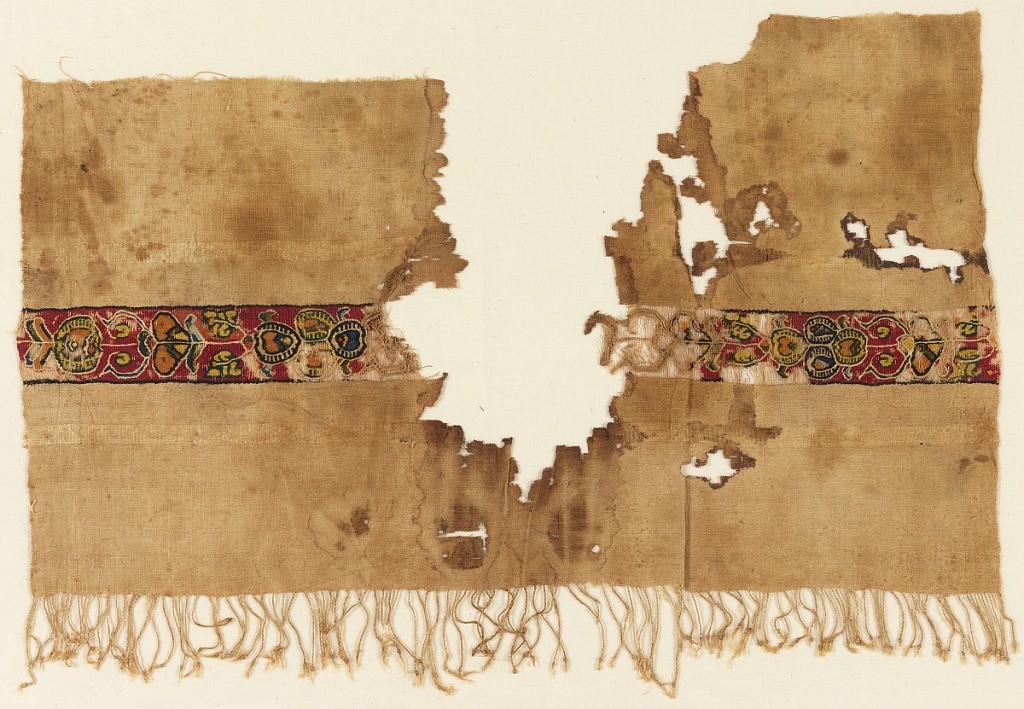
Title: Textile
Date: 7th–9th century
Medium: linen, wool Technique: tapestry weave with slit, non-horizontal wefts, wrapping, on plain weave
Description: Coptic linen shawl patterned with supplemental weft floats and tapestry woven ornament outlined in natural linen with polychrome coloured wool on grouped warps. Knotted warp-fringe at one end.